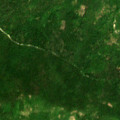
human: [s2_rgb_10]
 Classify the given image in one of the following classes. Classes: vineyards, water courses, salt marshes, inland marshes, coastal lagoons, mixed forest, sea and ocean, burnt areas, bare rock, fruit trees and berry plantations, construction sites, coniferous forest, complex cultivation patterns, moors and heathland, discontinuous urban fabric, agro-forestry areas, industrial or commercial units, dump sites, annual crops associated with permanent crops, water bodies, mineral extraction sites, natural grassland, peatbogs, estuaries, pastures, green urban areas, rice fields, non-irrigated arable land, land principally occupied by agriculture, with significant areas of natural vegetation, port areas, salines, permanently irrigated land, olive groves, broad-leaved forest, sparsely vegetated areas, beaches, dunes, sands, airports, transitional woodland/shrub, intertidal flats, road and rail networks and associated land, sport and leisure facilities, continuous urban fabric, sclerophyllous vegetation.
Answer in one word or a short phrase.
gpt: broad-leaved forest